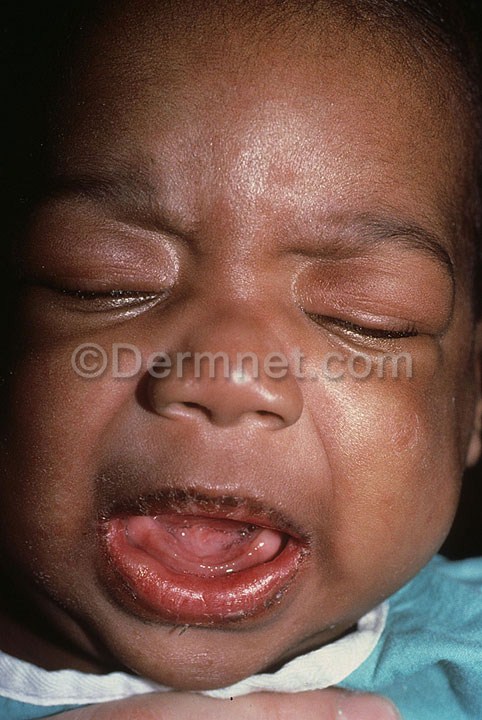
Disease: Exanthems and Drug Eruptions